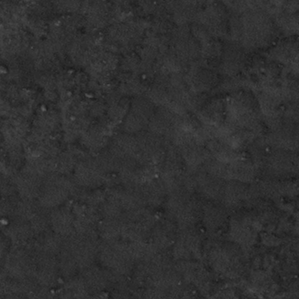
Label: frost